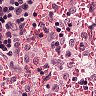
Metastatic tissue present: no